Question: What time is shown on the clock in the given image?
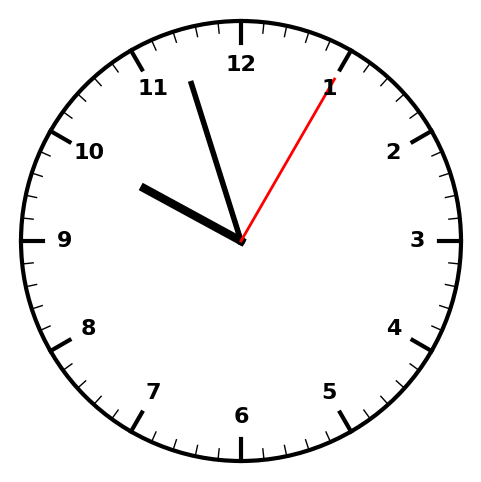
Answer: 09:57:05